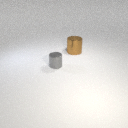
large brown metal cylinder behind small gray metal cylinder